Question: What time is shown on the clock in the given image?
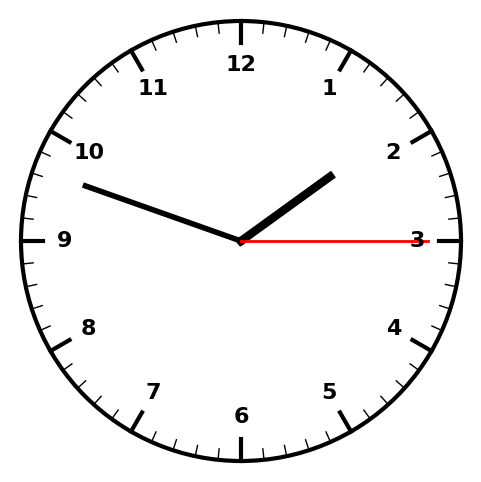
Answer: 01:48:15